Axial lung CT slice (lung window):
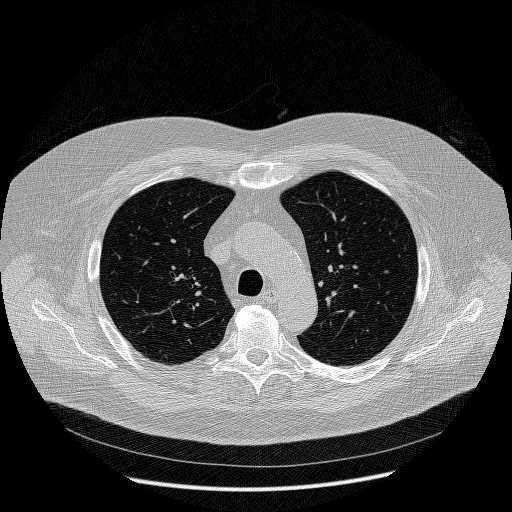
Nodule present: no